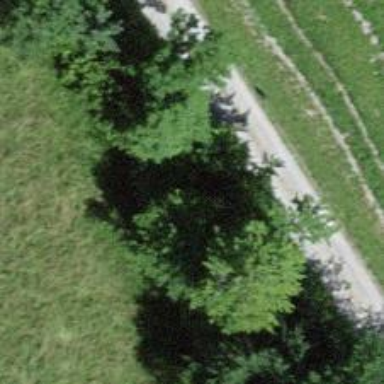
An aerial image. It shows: Row of trees in natural setting.